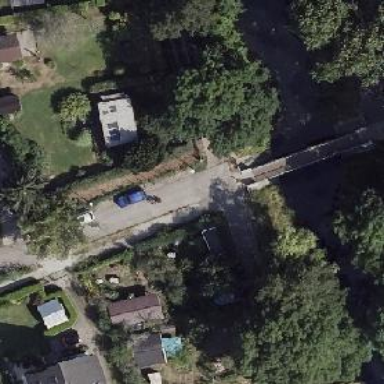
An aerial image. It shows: Footway bridge.